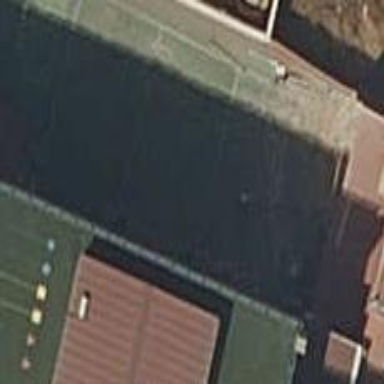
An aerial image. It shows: Volleyball pitch for leisure sports activities.